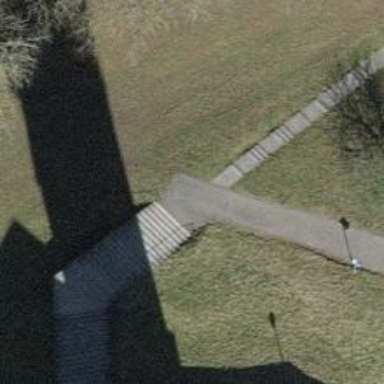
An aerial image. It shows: Set of steps on the road.